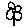
Label: flower